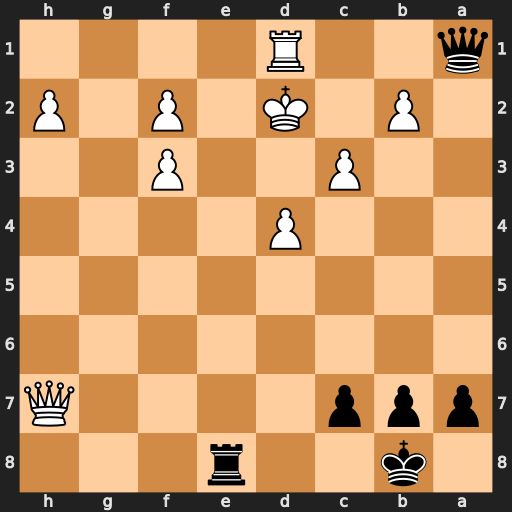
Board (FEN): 1k2r3/ppp4Q/8/8/3P4/2P2P2/1P1K1P1P/q2R4
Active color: b
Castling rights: -
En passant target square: -
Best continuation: Qxb2+ Qc2 Re2+ Kxe2 Qxc2+